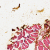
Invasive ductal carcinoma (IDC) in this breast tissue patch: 0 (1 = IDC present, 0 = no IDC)